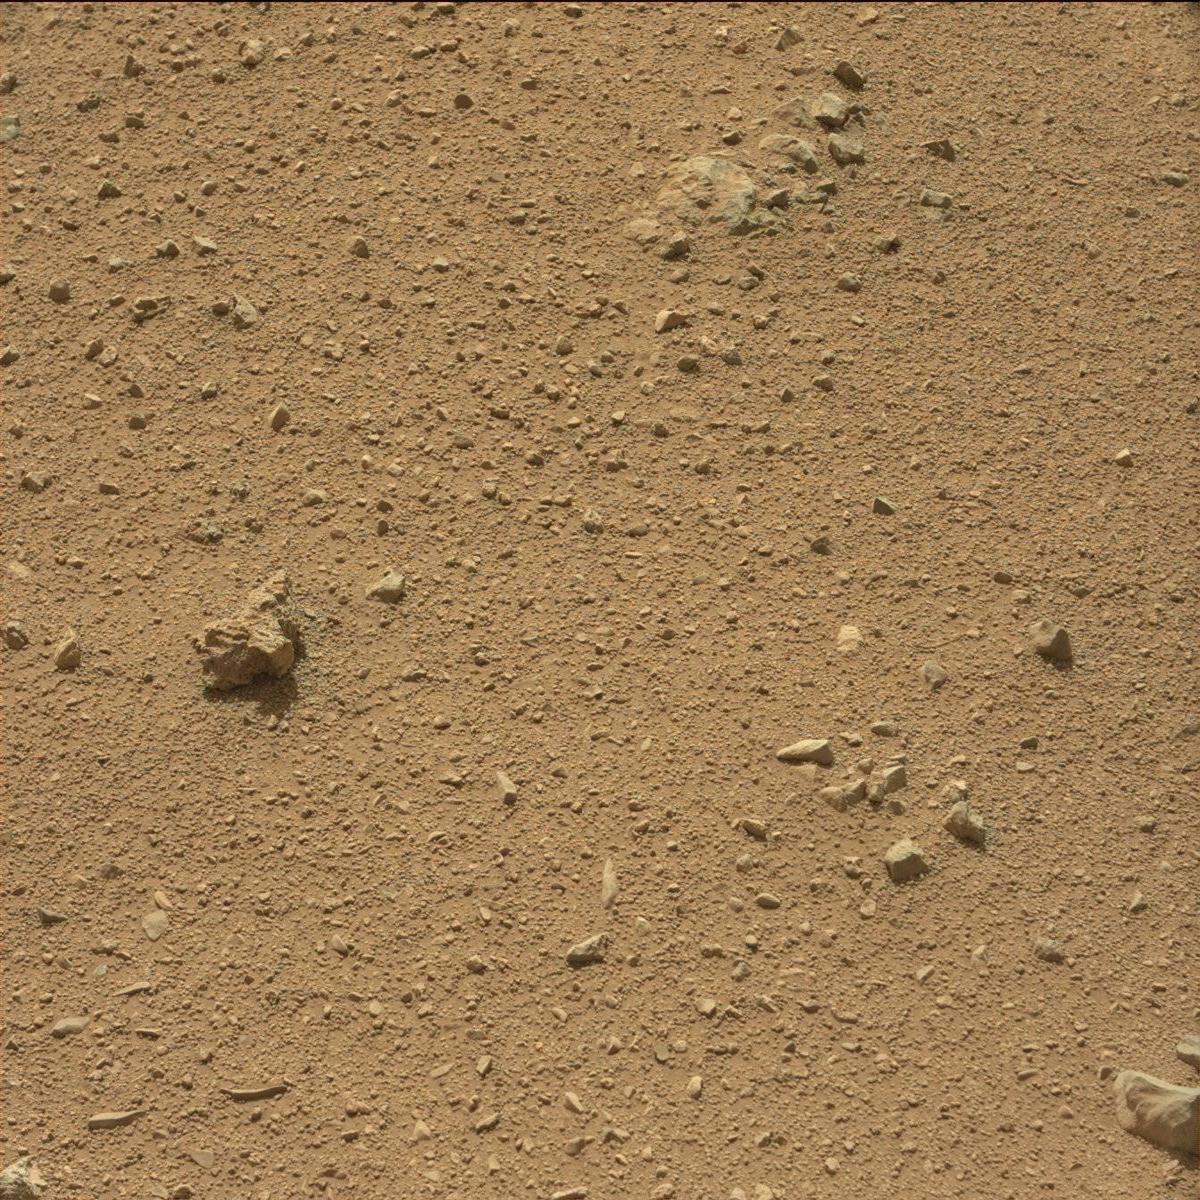
Terrain classes present: Bedrock, Rock, Sand / Soil